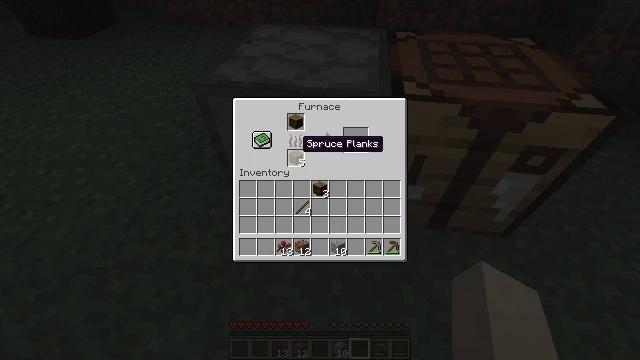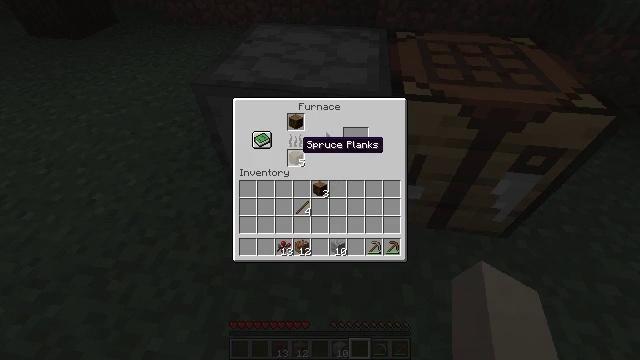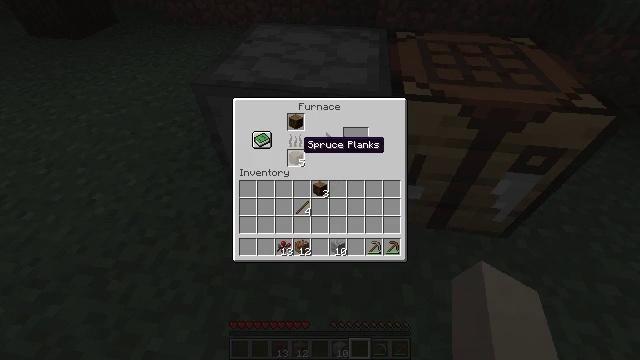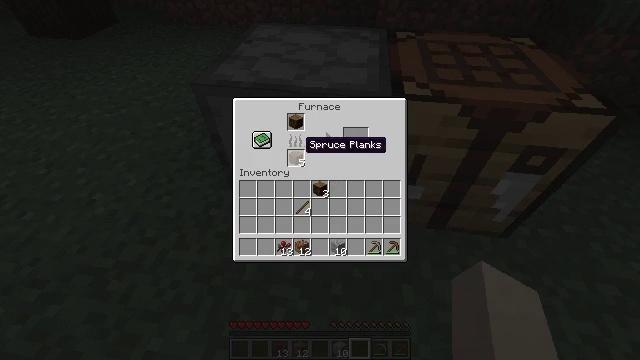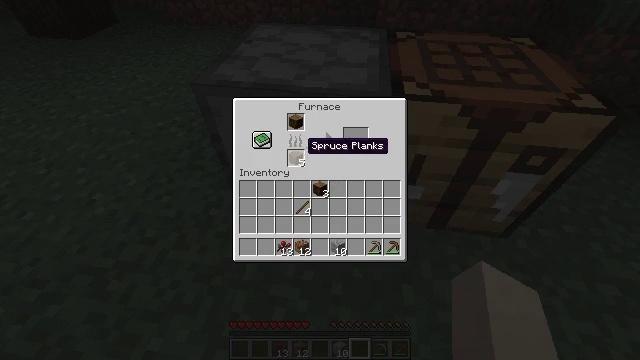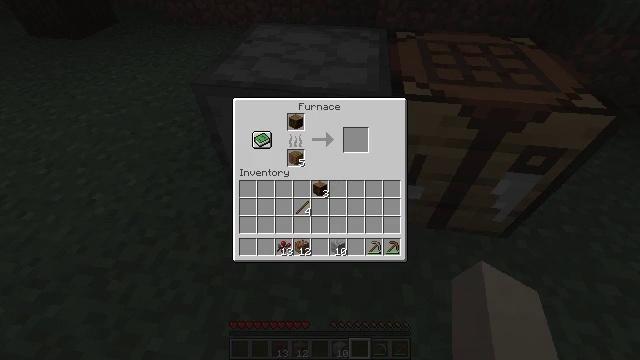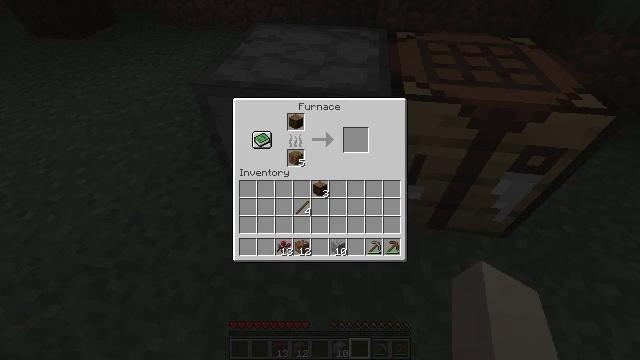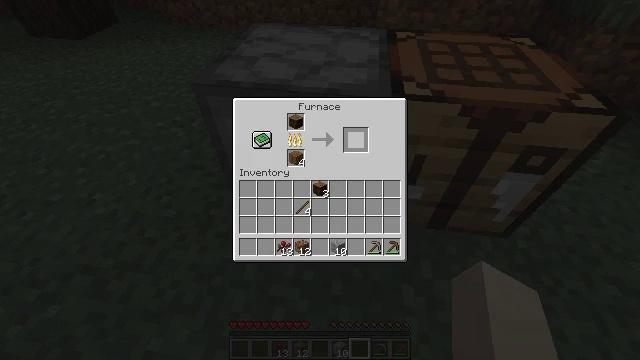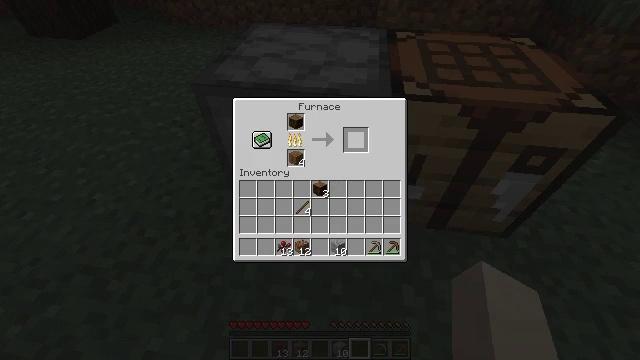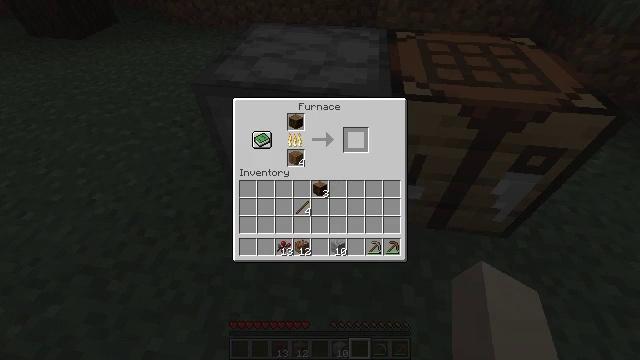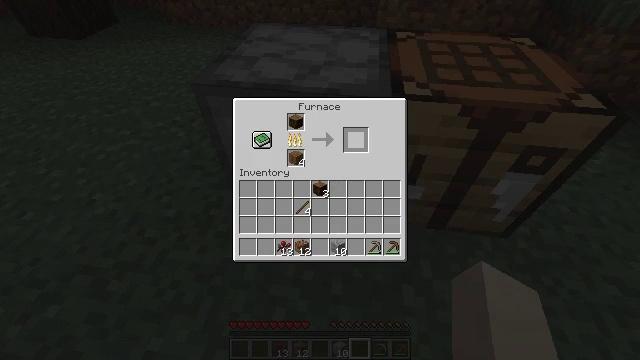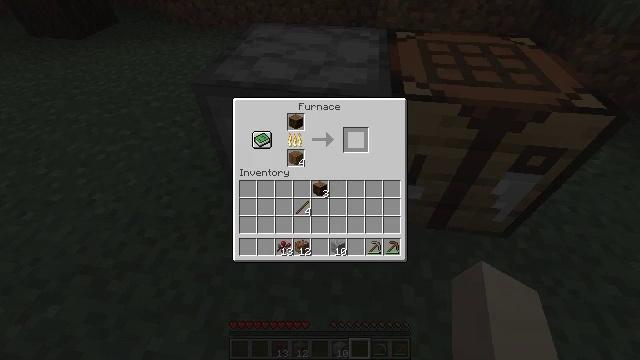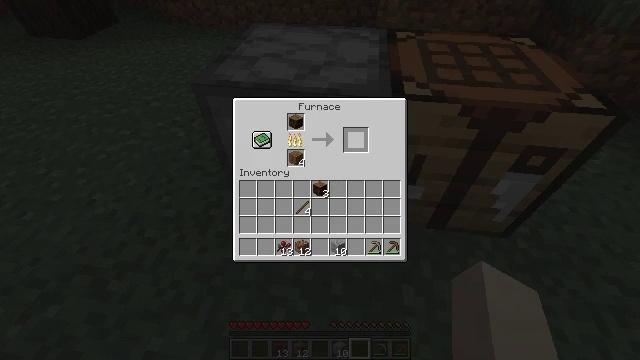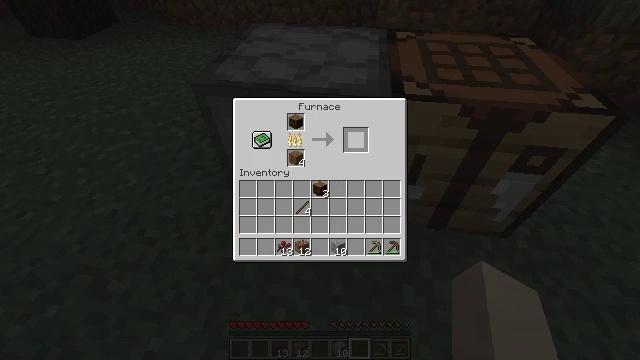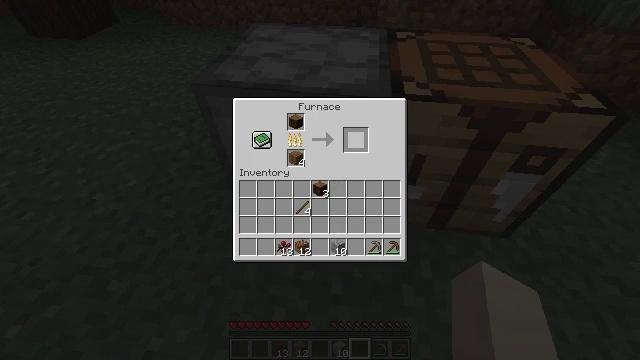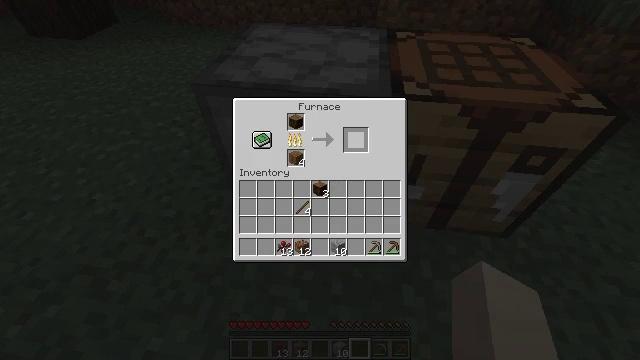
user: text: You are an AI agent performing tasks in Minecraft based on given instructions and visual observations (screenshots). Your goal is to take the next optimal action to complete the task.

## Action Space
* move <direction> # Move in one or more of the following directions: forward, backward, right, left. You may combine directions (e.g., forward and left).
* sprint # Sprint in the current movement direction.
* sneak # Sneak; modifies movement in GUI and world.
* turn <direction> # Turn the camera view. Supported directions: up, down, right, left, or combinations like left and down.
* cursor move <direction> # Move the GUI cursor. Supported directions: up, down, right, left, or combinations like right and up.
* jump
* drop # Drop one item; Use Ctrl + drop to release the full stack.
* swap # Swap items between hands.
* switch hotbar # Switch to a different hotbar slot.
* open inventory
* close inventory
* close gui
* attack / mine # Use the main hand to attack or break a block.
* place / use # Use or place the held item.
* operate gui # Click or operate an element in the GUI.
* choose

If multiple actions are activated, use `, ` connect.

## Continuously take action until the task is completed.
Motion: motion action
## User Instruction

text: Smelt wood logs to get charcoal in the furnace.
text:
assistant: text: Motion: no_op
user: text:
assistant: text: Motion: no_op
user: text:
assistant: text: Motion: no_op
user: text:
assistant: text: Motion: sneak
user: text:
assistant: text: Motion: sneak
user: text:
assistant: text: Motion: sneak, cursor move right
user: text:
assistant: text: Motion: sneak, cursor move right and up
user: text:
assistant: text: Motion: sneak
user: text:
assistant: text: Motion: sneak
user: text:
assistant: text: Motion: sneak
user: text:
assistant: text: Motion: sneak
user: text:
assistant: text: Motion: sneak
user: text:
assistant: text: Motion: sneak
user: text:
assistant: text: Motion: sneak
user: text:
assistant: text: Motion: sneak, choose
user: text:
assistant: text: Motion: sneak, choose
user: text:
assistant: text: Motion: sneak, choose
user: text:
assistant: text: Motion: sneak
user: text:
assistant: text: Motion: sneak
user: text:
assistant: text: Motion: sneak
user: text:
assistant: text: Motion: sneak
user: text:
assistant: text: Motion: sneak
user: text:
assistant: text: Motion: sneak
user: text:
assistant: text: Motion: sneak
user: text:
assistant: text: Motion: sneak
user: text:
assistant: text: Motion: sneak
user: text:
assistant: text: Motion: sneak
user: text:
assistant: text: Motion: no_op
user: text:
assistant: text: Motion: no_op
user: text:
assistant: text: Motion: no_op